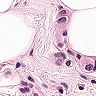
Metastatic tissue present: yes